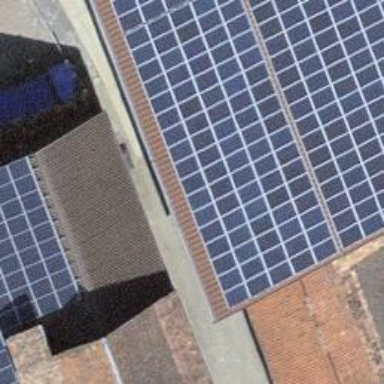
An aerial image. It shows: Solar power generator with photovoltaic panels.